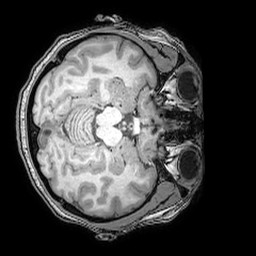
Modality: T1w
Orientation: axial
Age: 36
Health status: ill
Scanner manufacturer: philips
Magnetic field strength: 3 T
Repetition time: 0.007 s
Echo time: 0.0035 s